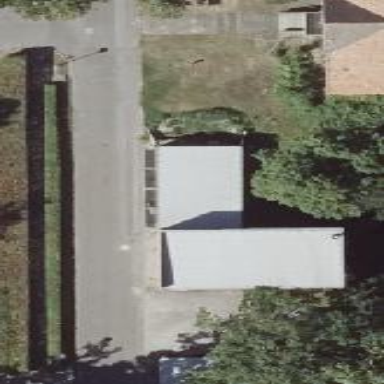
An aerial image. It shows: Service building.